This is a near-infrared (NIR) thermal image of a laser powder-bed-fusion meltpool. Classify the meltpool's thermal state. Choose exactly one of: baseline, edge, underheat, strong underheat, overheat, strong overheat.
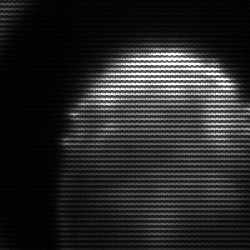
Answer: edge